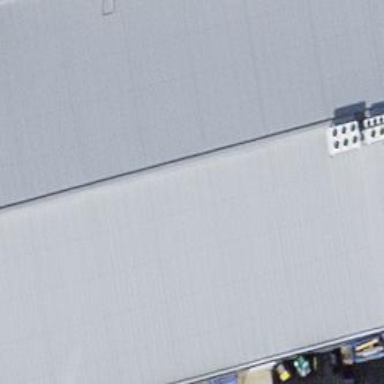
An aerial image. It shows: Industrial building.